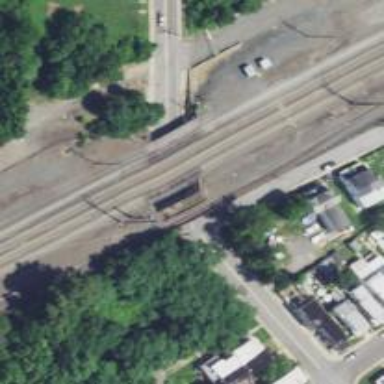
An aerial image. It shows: Railway with electrified contact lines.